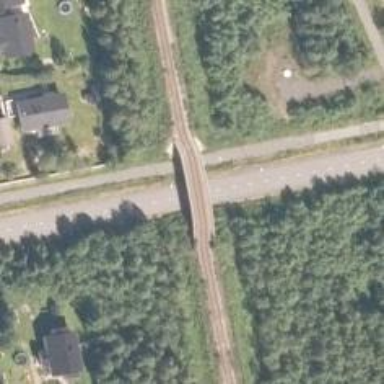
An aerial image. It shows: Bridge over railway track of class B1.